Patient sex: F
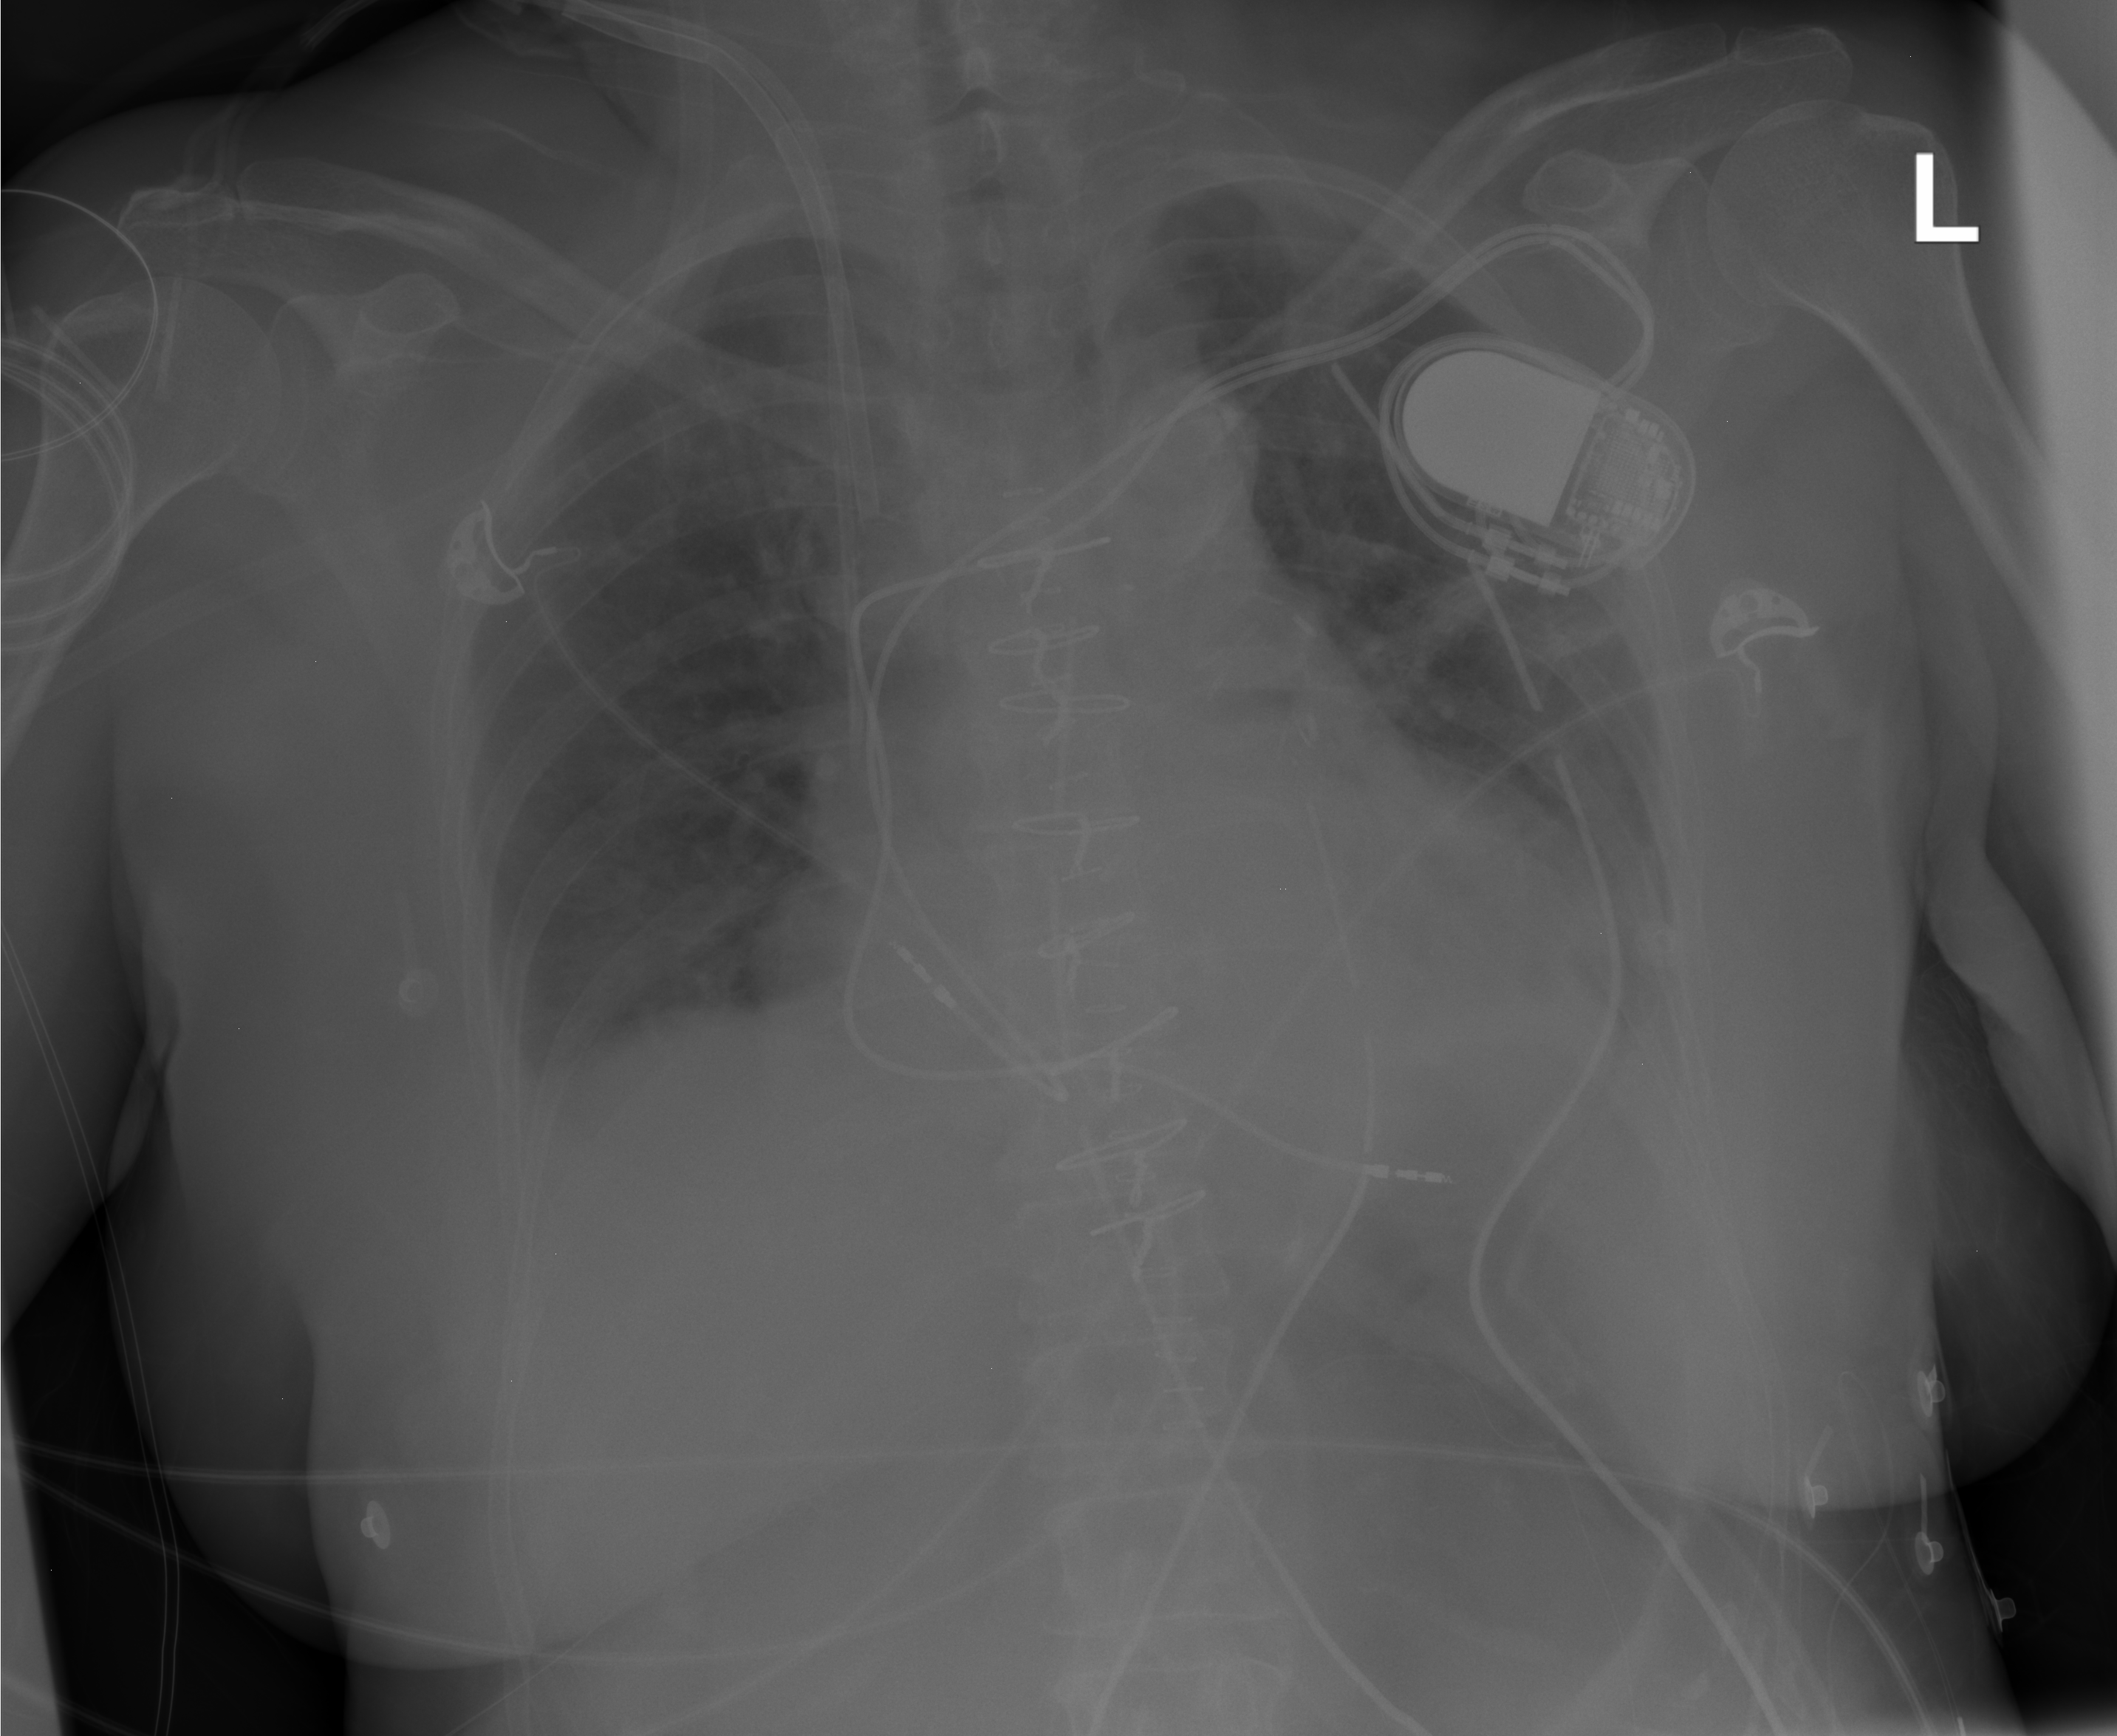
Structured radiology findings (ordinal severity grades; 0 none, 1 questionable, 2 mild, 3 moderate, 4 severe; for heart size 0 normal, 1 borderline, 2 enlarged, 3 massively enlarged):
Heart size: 2
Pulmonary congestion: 2
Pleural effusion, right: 2
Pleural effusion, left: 2
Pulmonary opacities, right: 0
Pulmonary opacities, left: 0
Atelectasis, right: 0
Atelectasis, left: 2